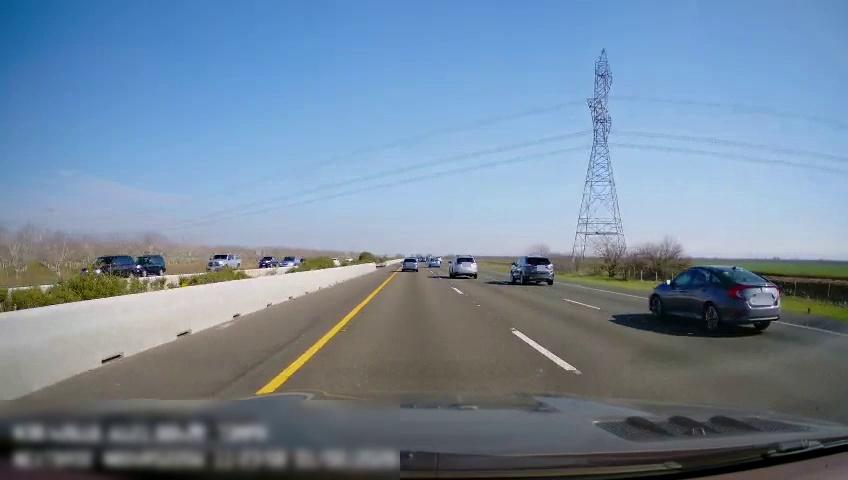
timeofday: Day
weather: Sunny
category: Drivable Space
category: Vehicles | Car
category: Vehicles | Car
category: Vehicles | Van
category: Vehicles | SUV
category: Vehicles | Van
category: Vehicles | SUV
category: Vehicles | SUV
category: Vehicles | SUV
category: Vehicles | SUV
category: Lanes | Current Lane
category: Lanes | Current Lane
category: Lanes | Alternate Lane
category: Lanes | Alternate Lane